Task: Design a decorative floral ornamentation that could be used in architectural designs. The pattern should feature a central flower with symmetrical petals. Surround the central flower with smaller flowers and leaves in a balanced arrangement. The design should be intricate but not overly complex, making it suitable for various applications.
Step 1026:
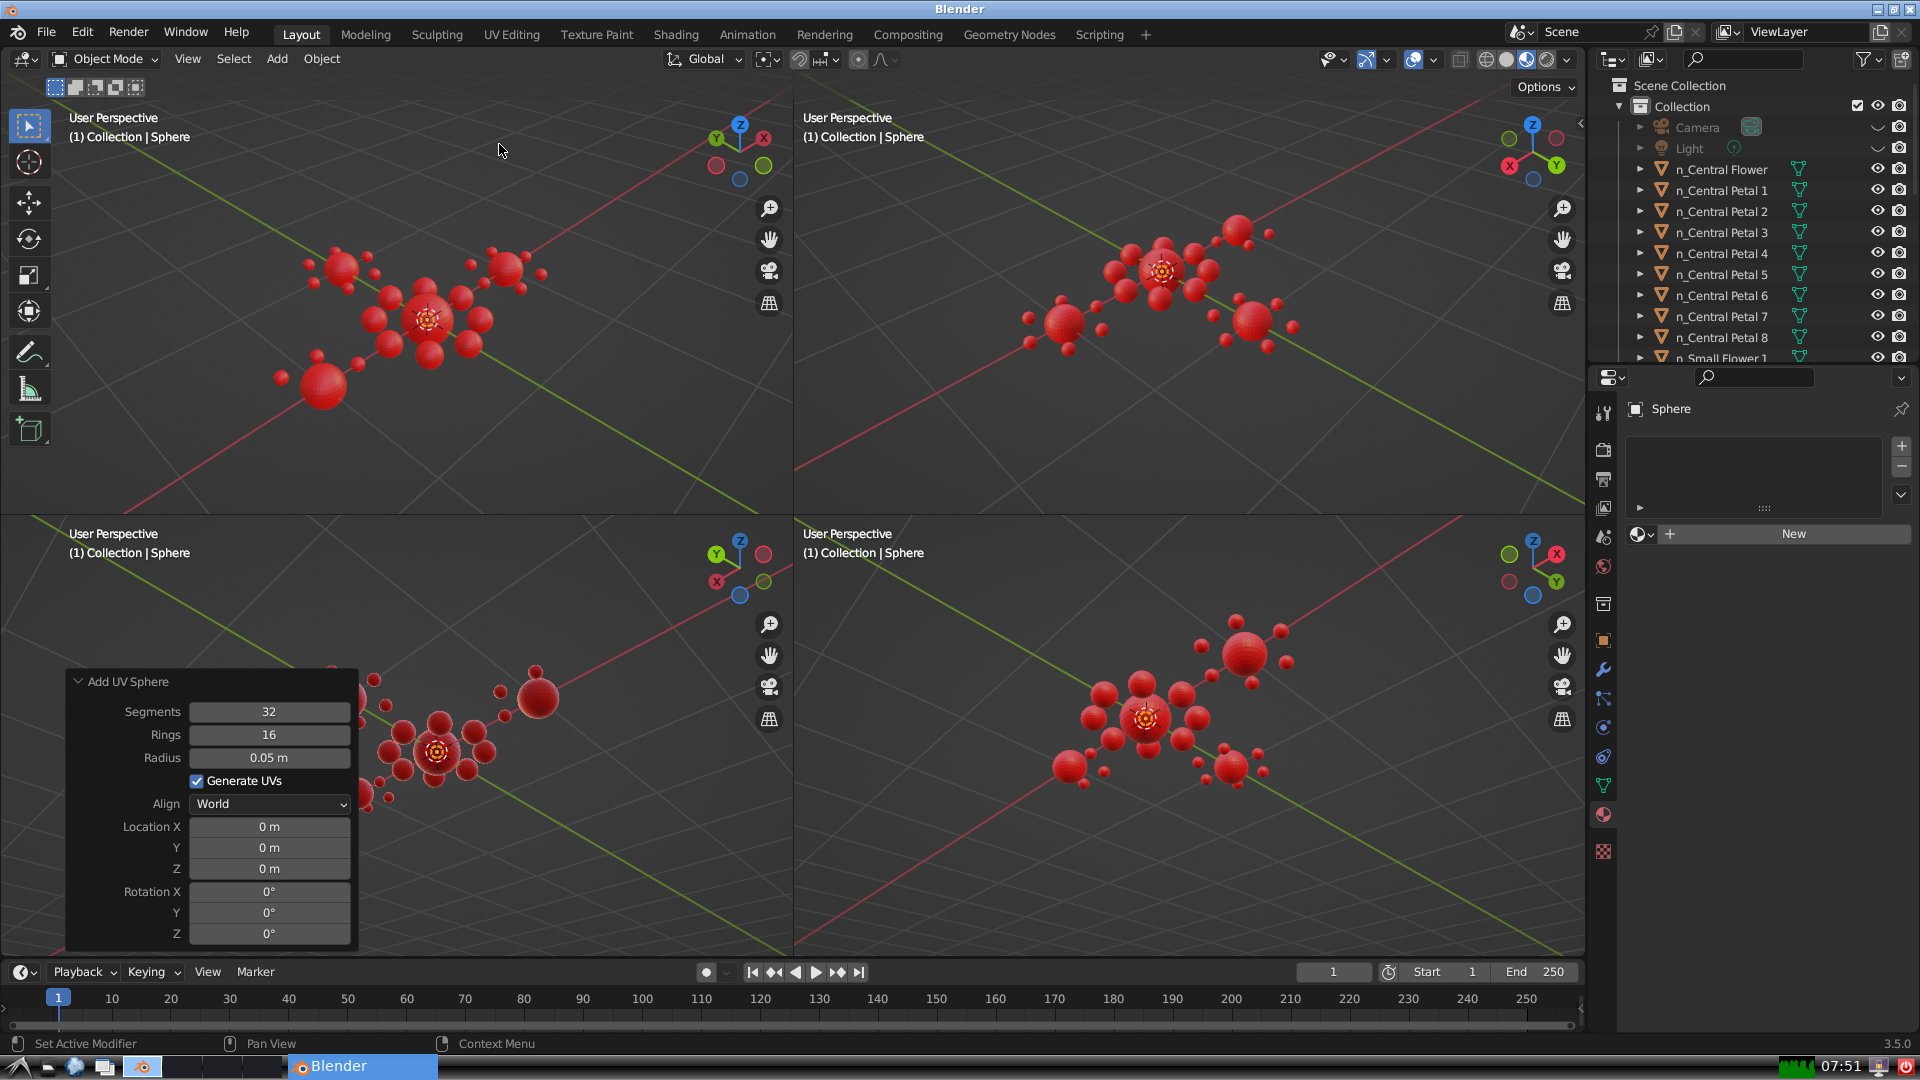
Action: {"mouse_move": [270, 758]}